Interaction volume radius: 5 \u00c5
Interaction volume height: 15 \u00c5
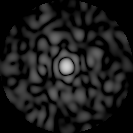
Disorder parameter: 0.8429